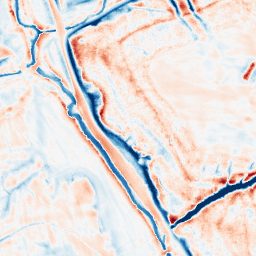
Category: edge_preserving
Decomposition family: bilateral
Decomposition parameters: d: 21
sigma_color: 75
sigma_space: 50
Upsampling method: regularized
Upsampling parameters: scale: 4
lambda_reg: 0.01
Upsampling scale: 4